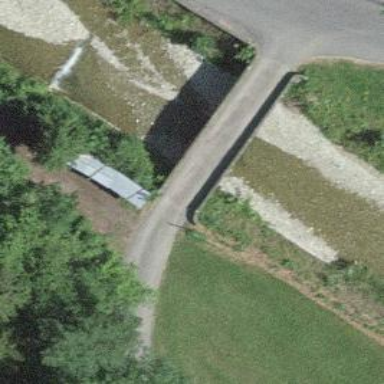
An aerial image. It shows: Service road that crosses over bridge.